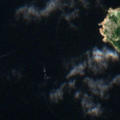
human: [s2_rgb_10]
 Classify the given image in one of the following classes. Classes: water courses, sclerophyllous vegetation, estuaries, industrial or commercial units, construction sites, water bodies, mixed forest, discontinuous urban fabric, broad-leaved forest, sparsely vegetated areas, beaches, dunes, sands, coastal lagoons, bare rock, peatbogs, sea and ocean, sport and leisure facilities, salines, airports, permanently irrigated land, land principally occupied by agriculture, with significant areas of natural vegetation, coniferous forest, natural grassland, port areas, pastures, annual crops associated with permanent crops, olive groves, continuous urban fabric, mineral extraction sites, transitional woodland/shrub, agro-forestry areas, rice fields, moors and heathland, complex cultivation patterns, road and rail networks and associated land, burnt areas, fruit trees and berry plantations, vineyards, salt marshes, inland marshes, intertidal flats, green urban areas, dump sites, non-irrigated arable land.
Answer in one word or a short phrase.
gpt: sea and ocean